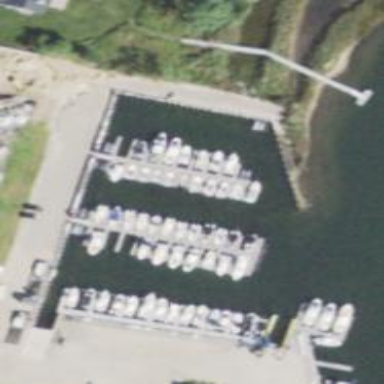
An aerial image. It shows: Pier with mooring facilities.